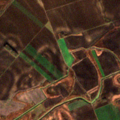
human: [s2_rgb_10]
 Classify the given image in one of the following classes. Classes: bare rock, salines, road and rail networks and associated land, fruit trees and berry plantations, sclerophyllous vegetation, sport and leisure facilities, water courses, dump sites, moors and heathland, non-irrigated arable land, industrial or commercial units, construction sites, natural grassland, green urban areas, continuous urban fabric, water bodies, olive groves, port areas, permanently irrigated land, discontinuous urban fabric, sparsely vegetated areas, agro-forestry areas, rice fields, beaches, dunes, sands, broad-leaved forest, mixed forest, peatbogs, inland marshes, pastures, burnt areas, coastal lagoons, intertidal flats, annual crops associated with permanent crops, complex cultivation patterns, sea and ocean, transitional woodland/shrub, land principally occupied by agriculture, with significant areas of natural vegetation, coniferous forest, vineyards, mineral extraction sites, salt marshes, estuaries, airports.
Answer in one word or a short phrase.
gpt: non-irrigated arable land, pastures, broad-leaved forest, inland marshes